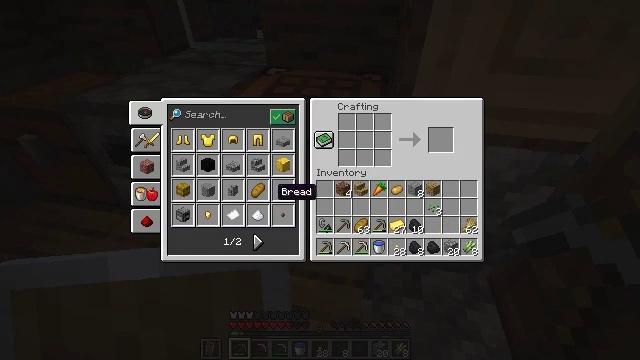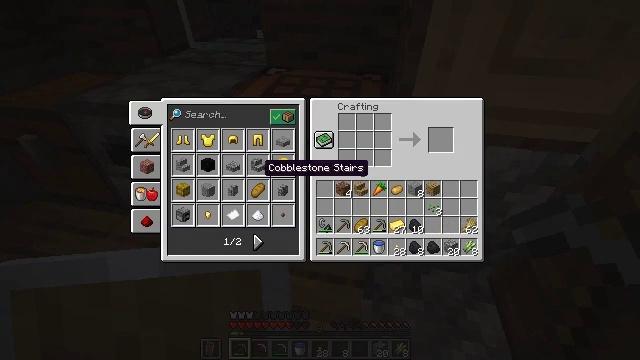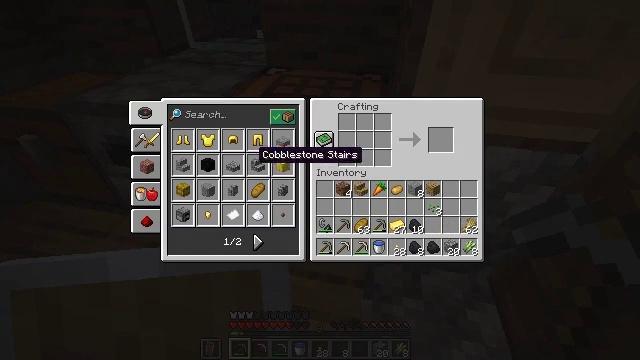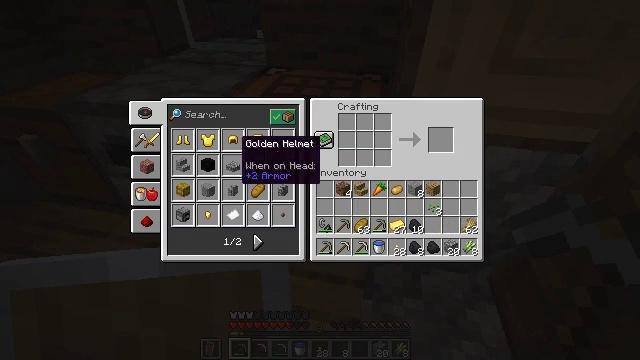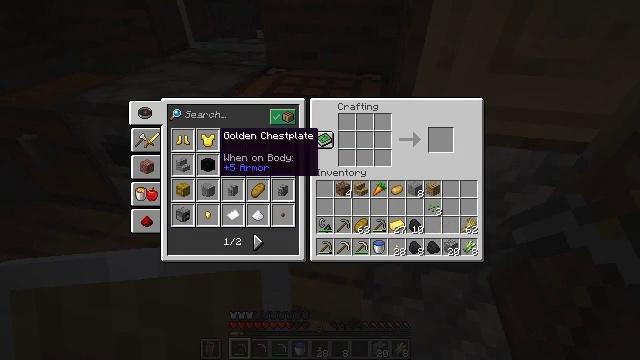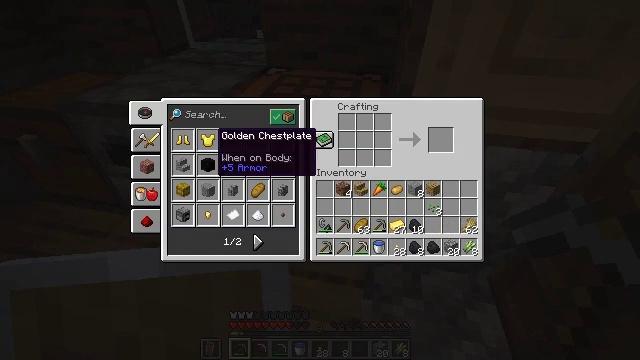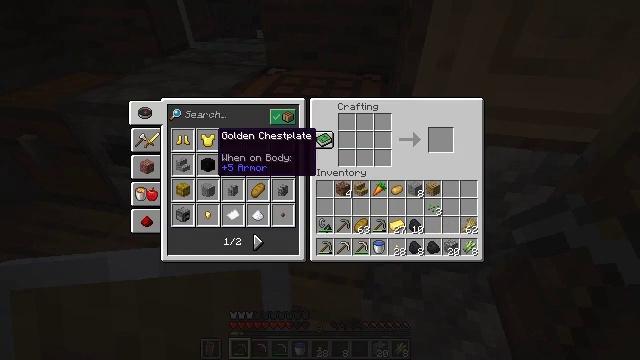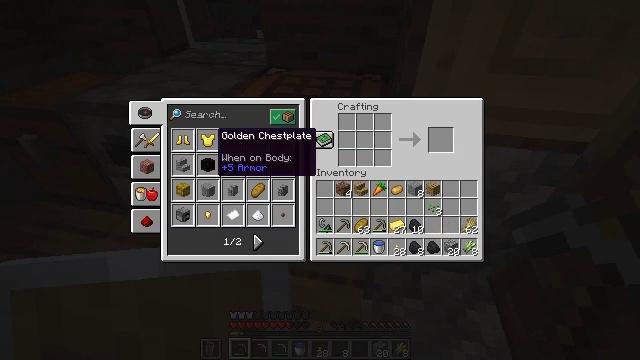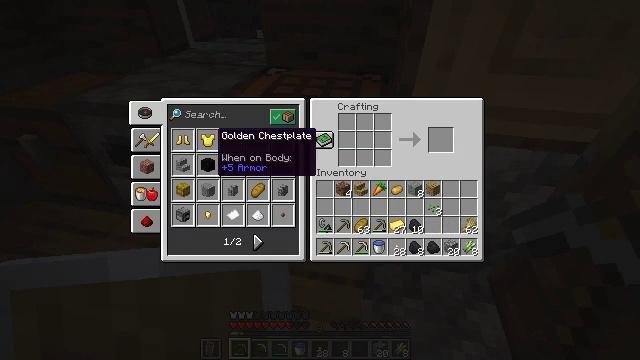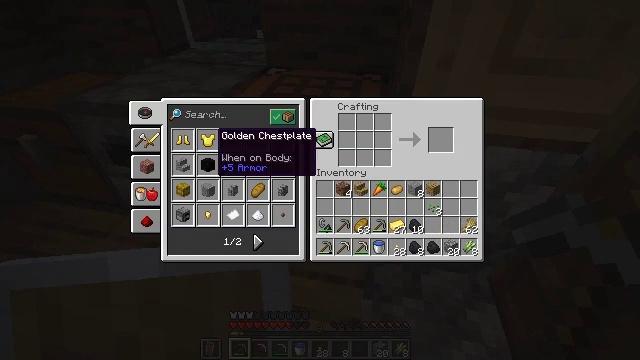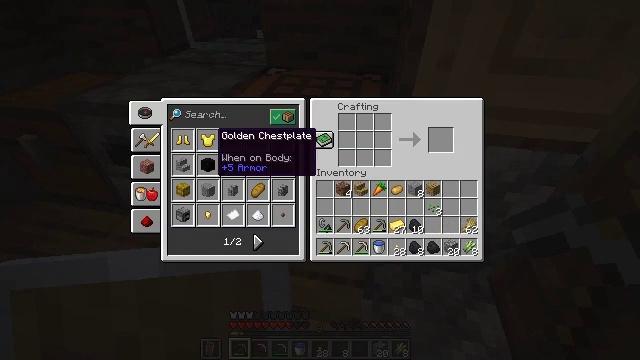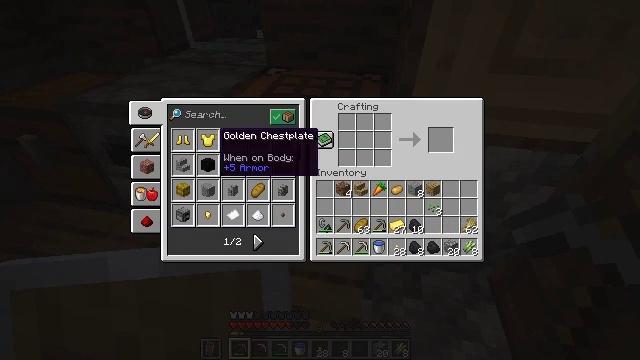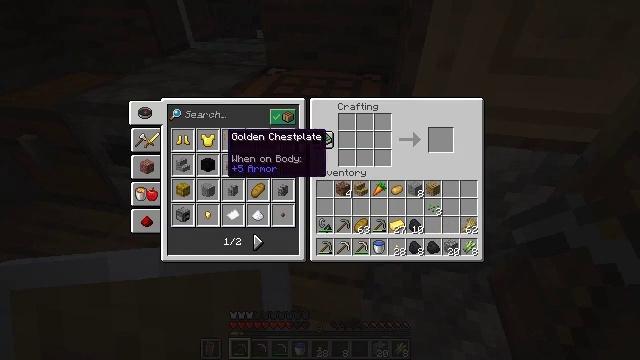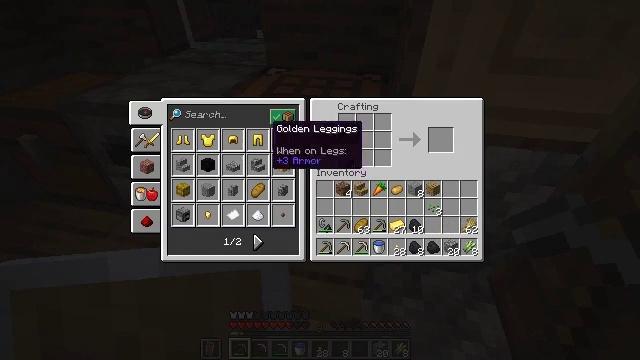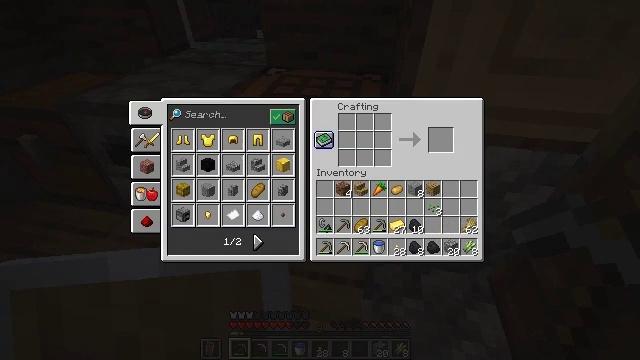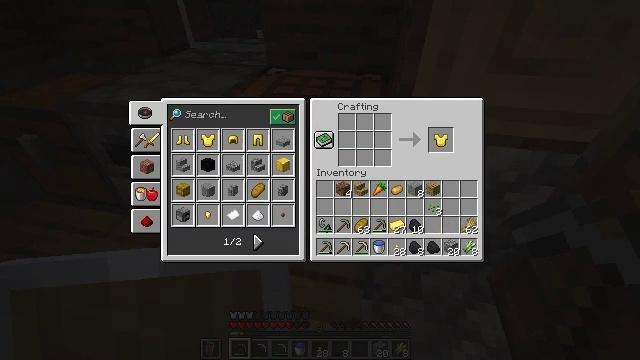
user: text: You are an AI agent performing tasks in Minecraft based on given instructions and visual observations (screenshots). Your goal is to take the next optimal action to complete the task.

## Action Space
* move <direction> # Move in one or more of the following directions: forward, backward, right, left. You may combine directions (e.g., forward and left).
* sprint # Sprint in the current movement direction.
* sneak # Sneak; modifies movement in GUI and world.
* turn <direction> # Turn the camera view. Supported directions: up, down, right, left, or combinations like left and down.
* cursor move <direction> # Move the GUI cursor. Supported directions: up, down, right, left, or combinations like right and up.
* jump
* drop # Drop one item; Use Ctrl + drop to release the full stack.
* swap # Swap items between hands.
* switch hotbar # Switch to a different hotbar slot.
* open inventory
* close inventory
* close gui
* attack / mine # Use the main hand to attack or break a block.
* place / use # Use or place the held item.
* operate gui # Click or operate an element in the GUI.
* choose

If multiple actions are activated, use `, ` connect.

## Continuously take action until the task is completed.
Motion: motion action
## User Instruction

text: Get a golden chestplate by crafting with gold ingots.
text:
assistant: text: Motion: turn left and up
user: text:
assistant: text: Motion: turn up
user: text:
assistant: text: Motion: turn left and up
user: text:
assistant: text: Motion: turn left and up
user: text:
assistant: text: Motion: no_op
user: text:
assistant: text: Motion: no_op
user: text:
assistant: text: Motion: no_op
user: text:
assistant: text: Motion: no_op
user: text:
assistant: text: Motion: no_op
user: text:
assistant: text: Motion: attack / mine
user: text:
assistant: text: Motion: attack / mine
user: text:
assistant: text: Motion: turn right
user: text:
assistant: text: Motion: turn right and up
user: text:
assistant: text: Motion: turn right
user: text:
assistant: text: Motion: turn right
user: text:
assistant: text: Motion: turn right
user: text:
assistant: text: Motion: turn right
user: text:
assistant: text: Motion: no_op
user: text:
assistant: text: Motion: no_op
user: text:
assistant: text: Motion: no_op
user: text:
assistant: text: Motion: turn left
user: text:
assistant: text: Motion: turn left
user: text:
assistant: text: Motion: no_op
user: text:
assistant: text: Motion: no_op
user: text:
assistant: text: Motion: no_op
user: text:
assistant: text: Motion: no_op
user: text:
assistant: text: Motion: attack / mine
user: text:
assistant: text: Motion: attack / mine
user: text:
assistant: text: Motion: turn down, attack / mine
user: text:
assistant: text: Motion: turn down